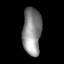
Tissue: lung
Cell type: Endothelial cells
Senescence score: 0.6424
Nuclear area (px): 871
Mean DAPI intensity: 137.528